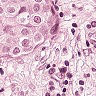
Metastatic tissue present: yes